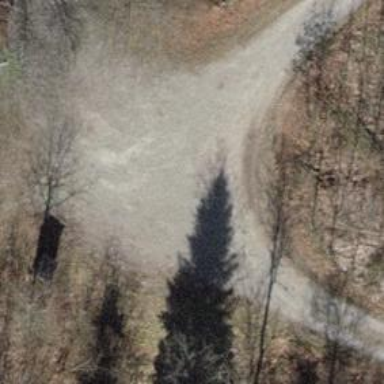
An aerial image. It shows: Track road with grade3 tracktype.